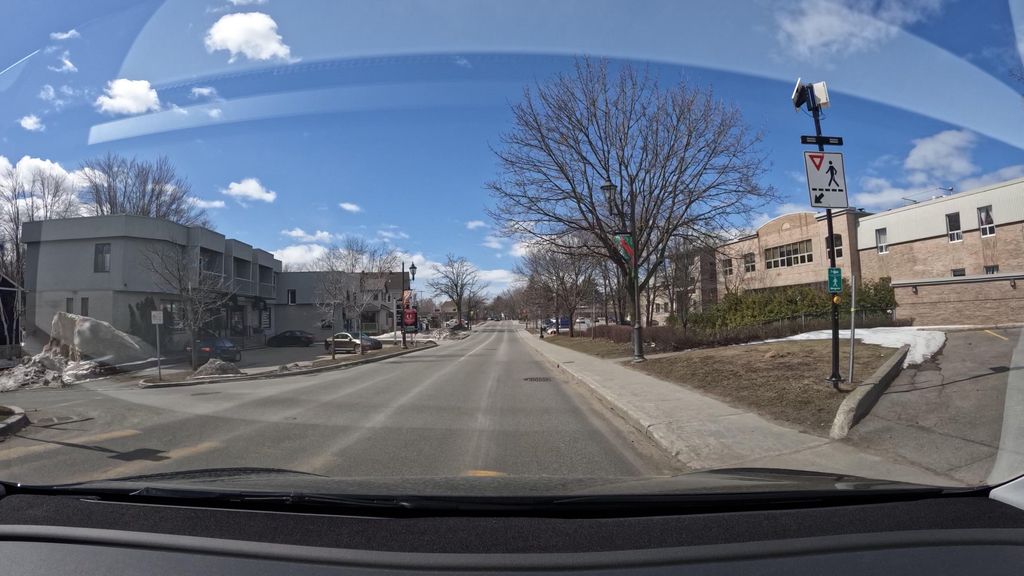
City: montreal